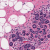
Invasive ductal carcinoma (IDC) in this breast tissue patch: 0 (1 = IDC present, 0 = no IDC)